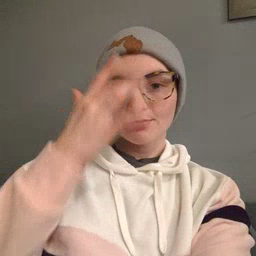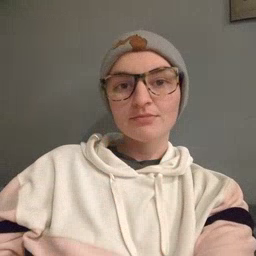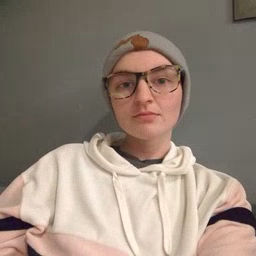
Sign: sick